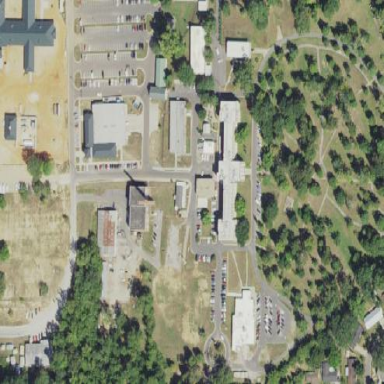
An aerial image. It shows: Healthcare facility identified as hospital.